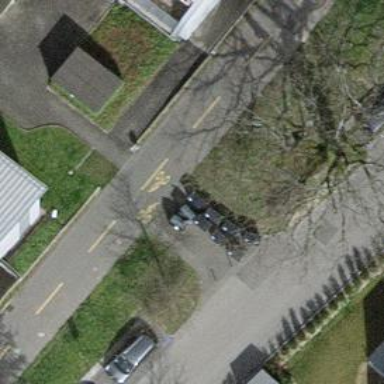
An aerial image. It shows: Pedestrian road.